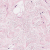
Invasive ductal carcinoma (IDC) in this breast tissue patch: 0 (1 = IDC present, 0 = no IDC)